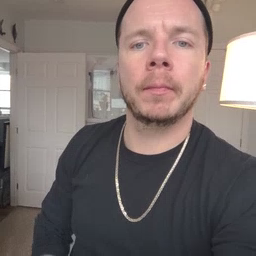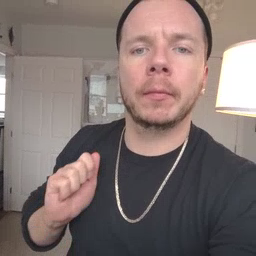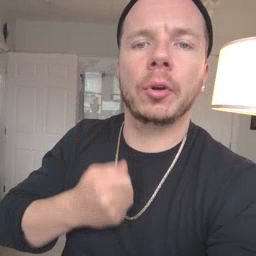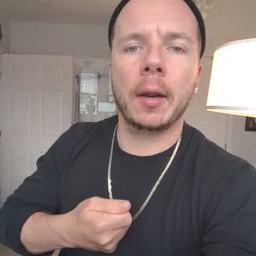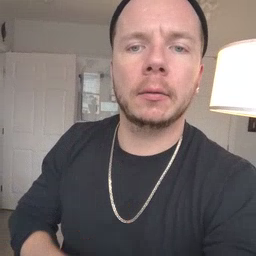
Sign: jacket